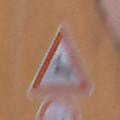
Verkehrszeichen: WildwechselRechts
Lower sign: VerbotUeberholenEinspurigeFahrzeuge
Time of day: Midday
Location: Outdoor (Urban)
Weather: Overcast
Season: NotSpecified
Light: Natural